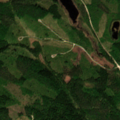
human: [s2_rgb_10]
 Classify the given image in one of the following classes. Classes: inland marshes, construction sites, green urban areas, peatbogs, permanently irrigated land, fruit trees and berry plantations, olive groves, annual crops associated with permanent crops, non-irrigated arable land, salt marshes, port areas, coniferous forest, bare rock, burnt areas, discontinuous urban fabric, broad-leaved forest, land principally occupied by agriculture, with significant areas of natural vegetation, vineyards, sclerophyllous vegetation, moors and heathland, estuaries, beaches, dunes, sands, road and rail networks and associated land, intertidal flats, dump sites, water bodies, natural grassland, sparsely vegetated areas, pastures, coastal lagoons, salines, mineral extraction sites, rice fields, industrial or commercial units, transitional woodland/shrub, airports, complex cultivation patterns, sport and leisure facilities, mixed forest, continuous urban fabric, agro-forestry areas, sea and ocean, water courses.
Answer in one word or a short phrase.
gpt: broad-leaved forest, mixed forest, transitional woodland/shrub